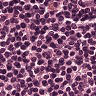
Metastatic tissue present: no